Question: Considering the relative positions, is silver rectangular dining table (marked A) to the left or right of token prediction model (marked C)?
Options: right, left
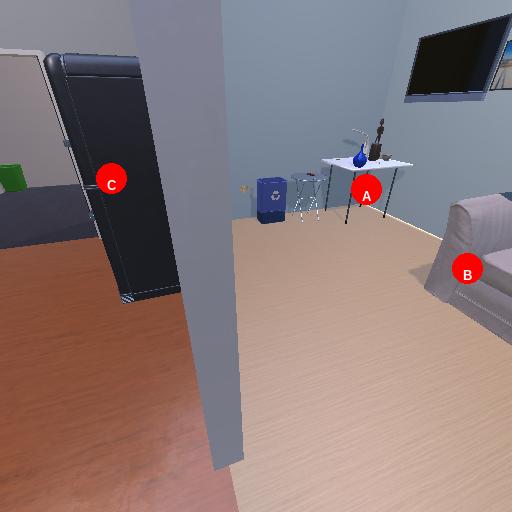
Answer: right